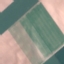
Label: AnnualCrop